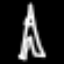
Label: The Eiffel Tower